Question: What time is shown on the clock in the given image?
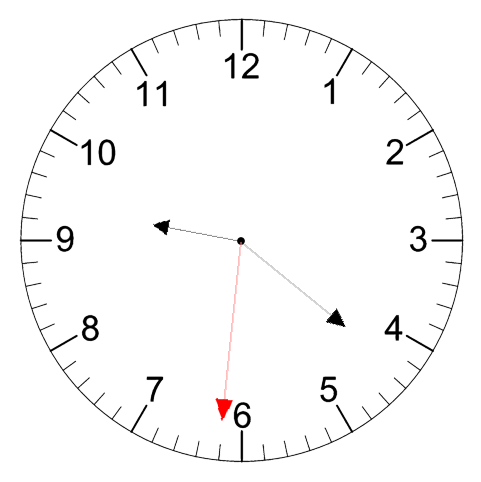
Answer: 09:21:31